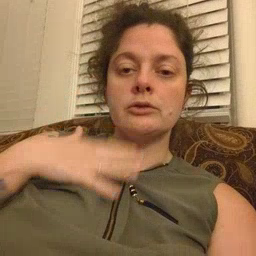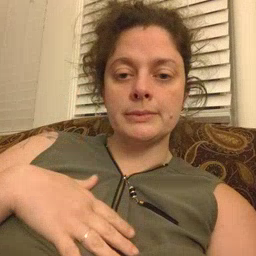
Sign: pajamas